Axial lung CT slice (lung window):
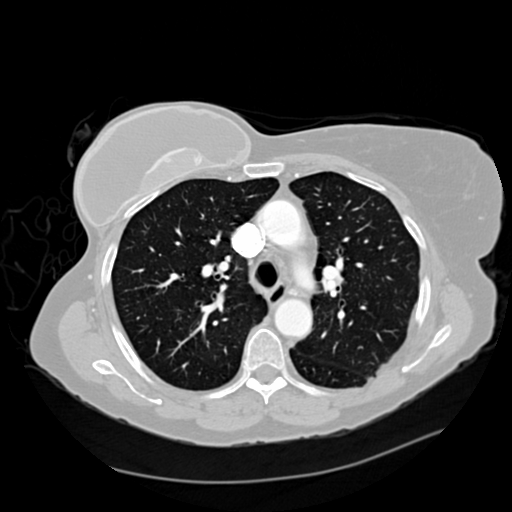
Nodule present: no